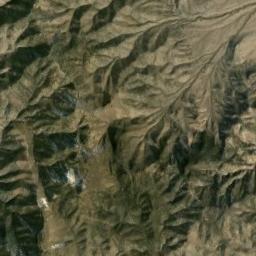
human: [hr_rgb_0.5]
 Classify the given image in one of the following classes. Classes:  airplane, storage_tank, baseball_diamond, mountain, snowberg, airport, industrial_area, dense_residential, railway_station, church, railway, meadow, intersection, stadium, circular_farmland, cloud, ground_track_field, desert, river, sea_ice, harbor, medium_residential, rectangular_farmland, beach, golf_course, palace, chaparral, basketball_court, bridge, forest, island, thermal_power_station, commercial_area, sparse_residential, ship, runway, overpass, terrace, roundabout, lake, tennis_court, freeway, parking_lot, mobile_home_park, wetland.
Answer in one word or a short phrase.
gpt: mountain